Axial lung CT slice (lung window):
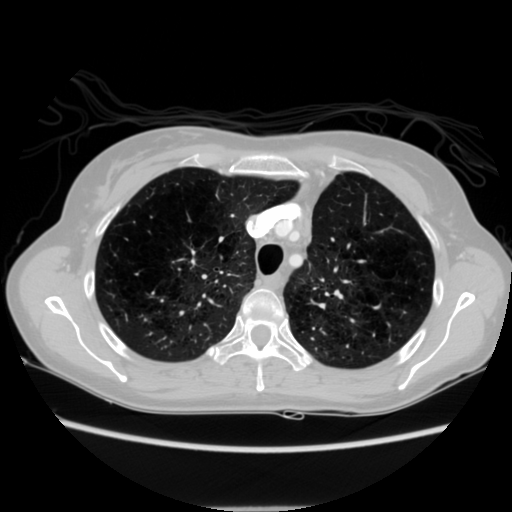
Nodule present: no